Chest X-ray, PA view. Patient: 42 years old, sex F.
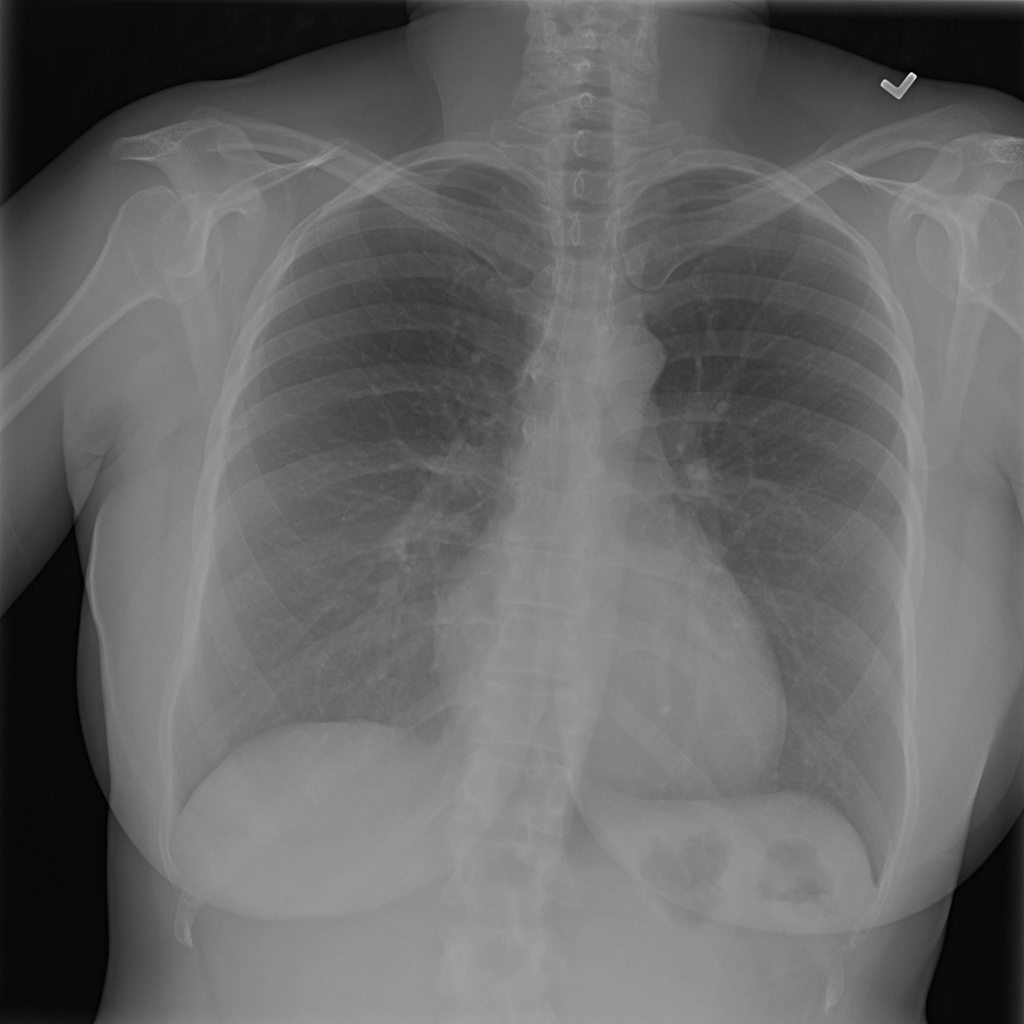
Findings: No Finding